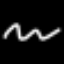
Label: squiggle